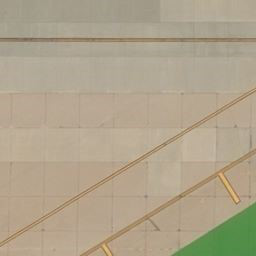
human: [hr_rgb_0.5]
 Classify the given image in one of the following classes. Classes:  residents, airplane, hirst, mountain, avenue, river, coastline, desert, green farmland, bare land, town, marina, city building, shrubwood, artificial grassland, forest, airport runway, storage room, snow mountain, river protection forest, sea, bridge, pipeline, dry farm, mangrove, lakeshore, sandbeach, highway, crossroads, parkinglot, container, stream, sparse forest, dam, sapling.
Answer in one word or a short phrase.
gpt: airport runway